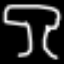
Label: mushroom